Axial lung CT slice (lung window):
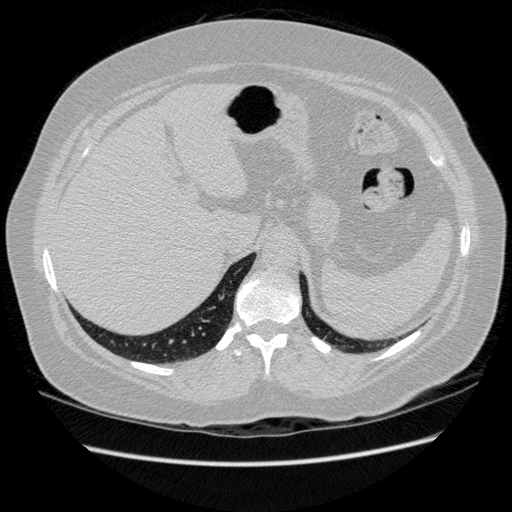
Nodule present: no